Question: I have a hard time centering the text inside a Bootstrap button. Here is what I tried
'''
<div class="d-grid gap-2 col-6 mx-auto">
<a class="btn btn-primary d-flex align-items-center" type="button" style="height: 200px;margin-bottom: 150px;font-size: 3rem; text-align: center; font-weight: bold;" href="all-listings.html"> Browse All Listings</a>
</div>
'''
The result is shown in picture:

Any tip on how to fix that?
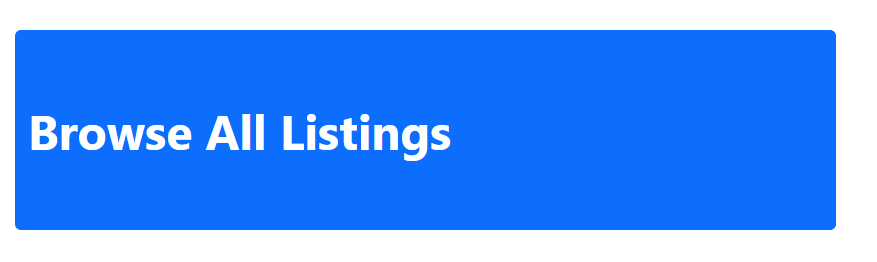
Answer: You can use a button that acts as a link instead.
'''
<button class="btn btn-primary"
style="height: 200px; margin-bottom: 150px; font-size: 3rem; font-weight: bold;"
onclick="window.location.href = 'all-listings.html';">
Browse All Listings
</button>
'''